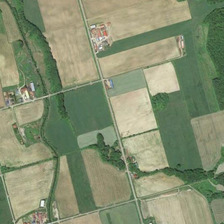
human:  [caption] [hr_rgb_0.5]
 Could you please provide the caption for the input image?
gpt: some green plants are in a large piece of farmland .

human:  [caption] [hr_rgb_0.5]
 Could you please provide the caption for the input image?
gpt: some green plants are in a large piece of farmland .

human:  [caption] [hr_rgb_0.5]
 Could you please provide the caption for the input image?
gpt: some green plants are in a large piece of farmland .

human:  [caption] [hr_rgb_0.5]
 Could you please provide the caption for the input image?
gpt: some green plants are in a large piece of farmland .

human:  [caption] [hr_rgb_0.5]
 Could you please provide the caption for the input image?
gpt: some green plants are in a large piece of farmland .